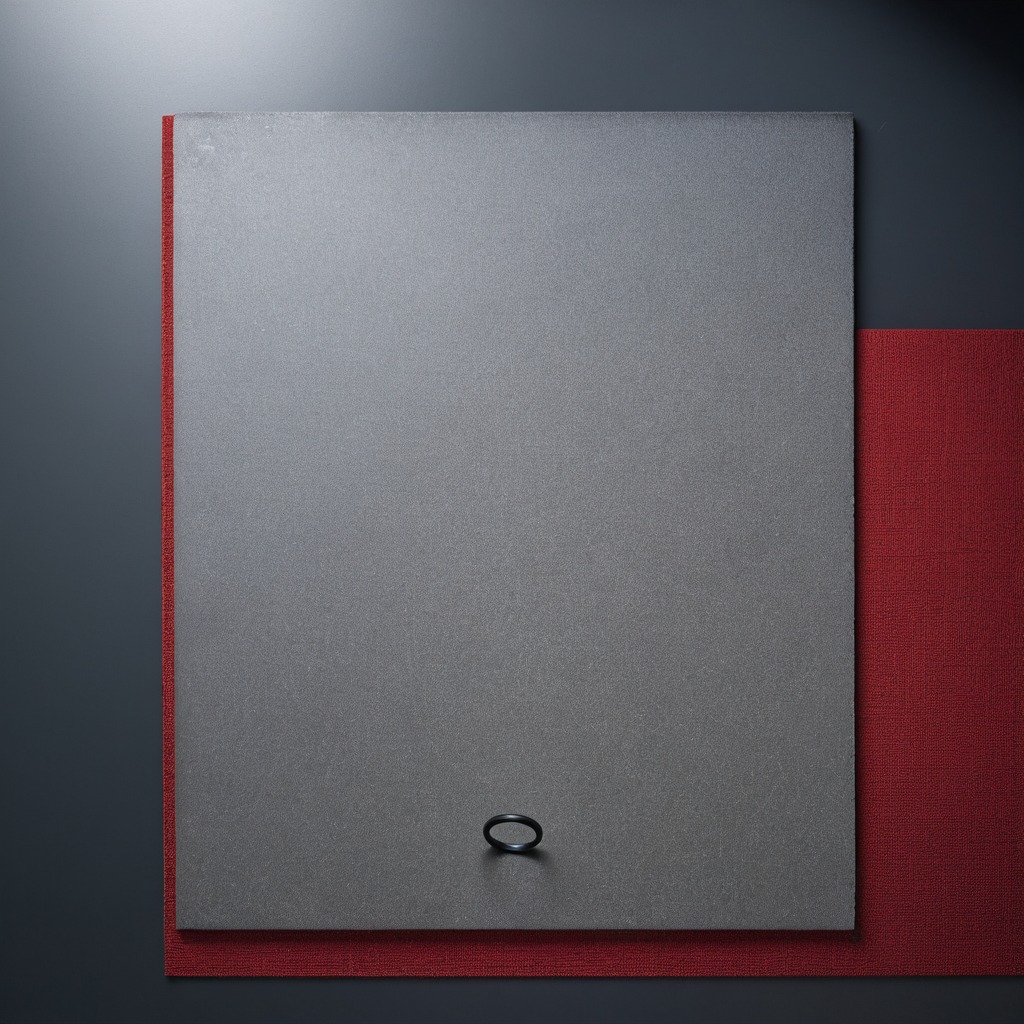
A rubber O-ring is lying on the granite tabletop.